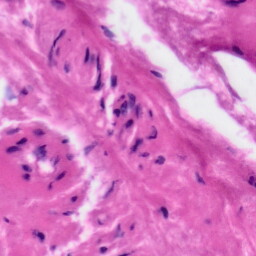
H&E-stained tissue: Tonsil